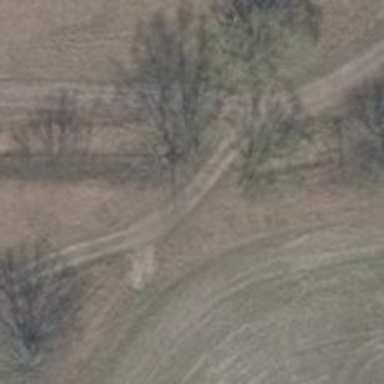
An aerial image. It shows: Track with very rough surface.